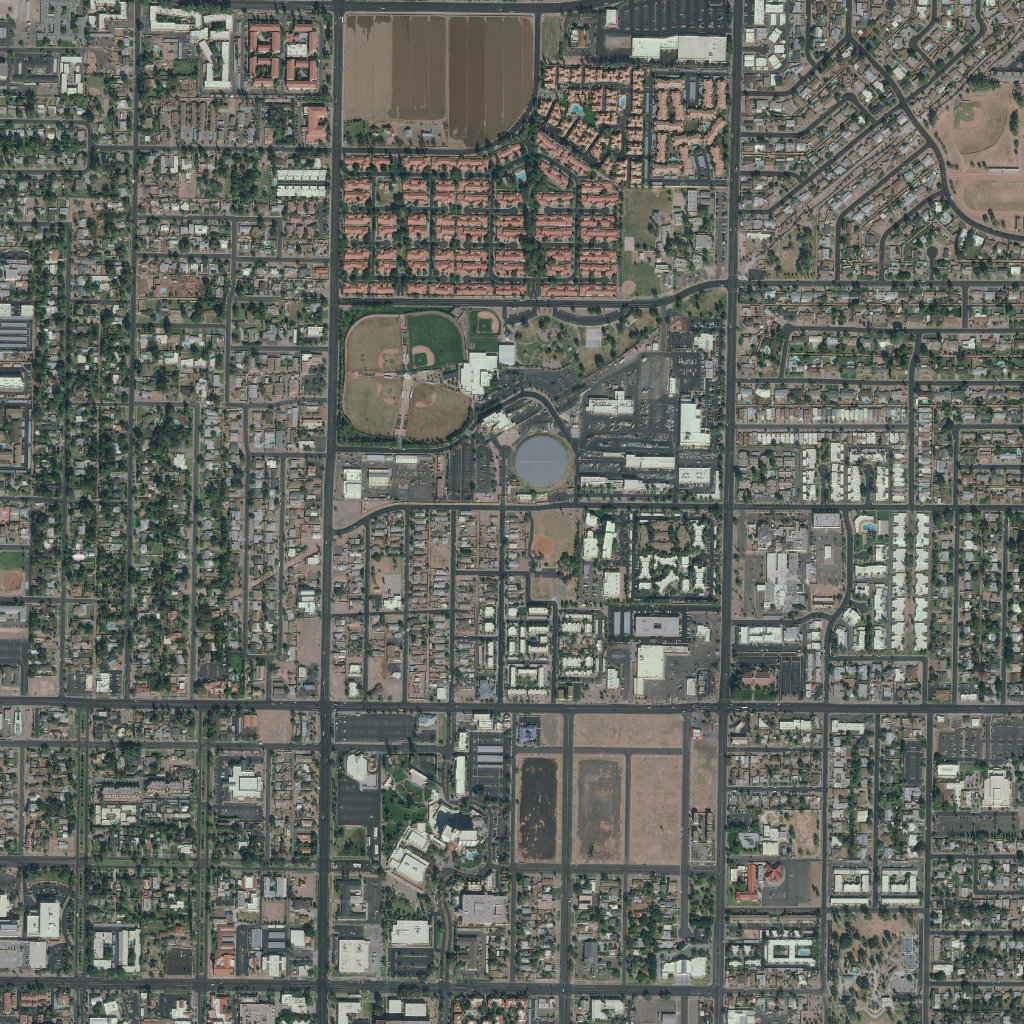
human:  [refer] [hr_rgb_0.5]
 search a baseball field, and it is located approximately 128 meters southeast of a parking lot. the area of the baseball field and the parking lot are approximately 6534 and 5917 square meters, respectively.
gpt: <box>[[52, 49, 56, 54, 0]]</box>